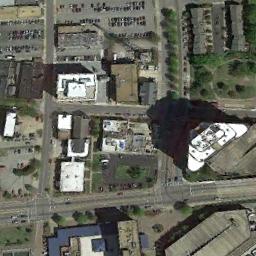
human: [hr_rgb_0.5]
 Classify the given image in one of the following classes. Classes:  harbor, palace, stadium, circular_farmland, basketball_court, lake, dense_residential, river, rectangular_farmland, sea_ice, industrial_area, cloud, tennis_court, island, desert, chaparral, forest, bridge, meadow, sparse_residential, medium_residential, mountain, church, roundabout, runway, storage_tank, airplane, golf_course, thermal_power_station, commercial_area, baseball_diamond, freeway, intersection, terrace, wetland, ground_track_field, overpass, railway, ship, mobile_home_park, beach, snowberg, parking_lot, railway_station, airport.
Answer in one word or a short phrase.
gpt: commercial_area